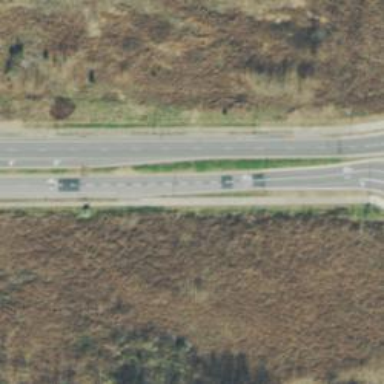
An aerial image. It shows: Secondary road.